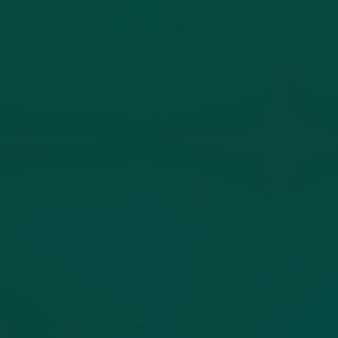
Label: other